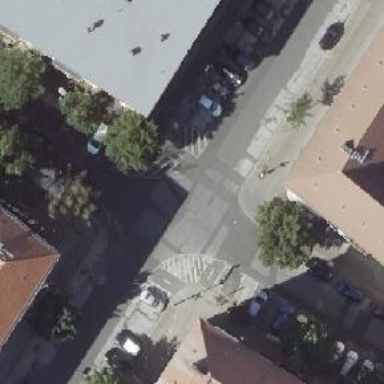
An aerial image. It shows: Asphalt footpath with unmarked crossing.